Field crop: tomato
Growth stage: 2
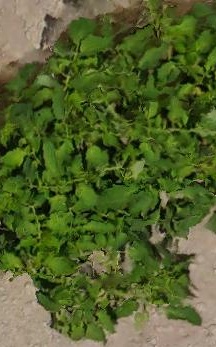
Species: tomato